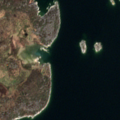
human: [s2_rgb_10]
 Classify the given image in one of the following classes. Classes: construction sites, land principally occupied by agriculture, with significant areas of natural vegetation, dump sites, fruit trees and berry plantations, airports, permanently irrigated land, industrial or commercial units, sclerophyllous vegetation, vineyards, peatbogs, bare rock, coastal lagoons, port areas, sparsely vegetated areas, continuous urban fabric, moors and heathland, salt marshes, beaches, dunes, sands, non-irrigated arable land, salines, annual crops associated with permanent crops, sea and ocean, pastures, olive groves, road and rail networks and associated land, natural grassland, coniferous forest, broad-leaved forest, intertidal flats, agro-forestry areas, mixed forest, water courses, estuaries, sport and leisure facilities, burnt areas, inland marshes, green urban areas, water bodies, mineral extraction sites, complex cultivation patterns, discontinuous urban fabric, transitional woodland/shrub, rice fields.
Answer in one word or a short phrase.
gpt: broad-leaved forest, sea and ocean